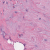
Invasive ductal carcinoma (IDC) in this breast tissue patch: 1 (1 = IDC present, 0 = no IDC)